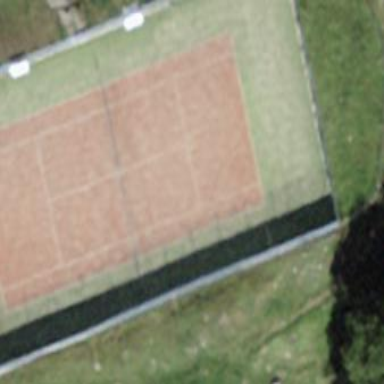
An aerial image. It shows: Tennis court with sandy surface located in pitch designated for leisure land.